Question: I'm building a php website and have a set of icons in one png file.

However, I have no idea how to extract a specific icon from this big file since they are all merged into one image. Can anyone tell me what to do?
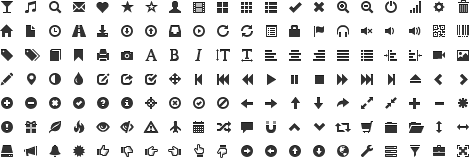
Answer: The usual technique is to set the image as background for an element, set the width and height of the element equal to the width and height of the icon and use 'background-position' to place the desired icon "in view".
So if the icons are 10px by 10px and the one you want is the 4th on the 2nd row, you can do this:
'''
.myIcon {
background-image: url(myImage);
width:10px;
height:10px;
background-position: -30px -10px;
}
'''